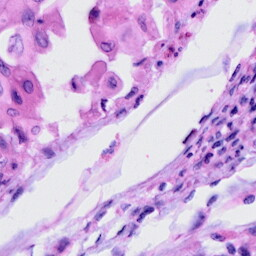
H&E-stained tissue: Cervix